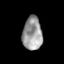
Tissue: skin
Cell type: Others
Senescence score: 0.7229
Nuclear area (px): 642
Mean DAPI intensity: 153.93